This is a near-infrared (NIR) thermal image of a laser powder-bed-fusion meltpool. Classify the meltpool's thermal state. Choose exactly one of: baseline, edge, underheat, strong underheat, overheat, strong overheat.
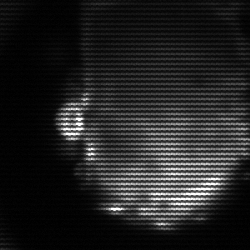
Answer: baseline